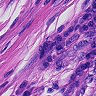
Metastatic tissue present: yes